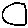
Label: moon